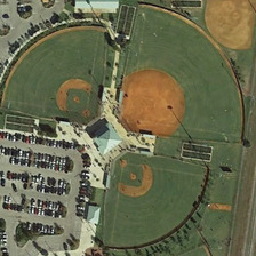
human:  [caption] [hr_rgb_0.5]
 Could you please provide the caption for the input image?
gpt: Three baseball fields are side by side with a parking lot full of cars.

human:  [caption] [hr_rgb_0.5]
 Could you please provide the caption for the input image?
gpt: The parking lot next to the baseball field was crowded with cars.

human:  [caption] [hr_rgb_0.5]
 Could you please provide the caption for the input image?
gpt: Three baseball fields and a parking lot full of cars are side by side.

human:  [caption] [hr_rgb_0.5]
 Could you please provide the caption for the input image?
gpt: Three baseball fields are next to a car-packed parking lot.

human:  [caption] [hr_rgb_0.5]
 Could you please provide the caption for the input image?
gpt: The parking lot of the baseball stadium was crowded with cars.